Question: I am having the code
'''
<div class="slidermoveImgCont center float-left">
<img id="SImg1" src="img/nat1.jpg" alt="gg" class="first simg alwaysfirst" name="actualImage1">
<img id="SImg2" src="img/nat2.jpg" alt="gg" class="simg" name="actualImage2">
<img id="SImg3" src="img/nat3.jpg" alt="gg" class="simg" name="actualImage3">
<img id="SImg4" src="img/nat4.jpg" alt="gg" class="simg" name="actualImage4">
<img id="SImg5" src="img/nat5.jpg" alt="gg" class="simg" name="actualImage5">
<img id="SImg6" src="img/nat6.jpg" alt="gg" class="last simg" name="actualImage6">
<img id="SImg7" src="img/nat7.jpg" alt="gg" class="dns simg" name="actualImage7">
<img id="SImg8" src="img/nat8.jpg" alt="gg" class="dns simg" name="actualImage8">
<img id="SImg9" src="img/nat9.jpg" alt="gg" class="dns simg" name="actualImage9">
<img id="SImg10" src="img/nat10.jpg" alt="gg" class="dns simg" name="actualImage10">
<img id="SImg11" src="img/nat11.jpg" alt="gg" class="dns simg" name="actualImage11">
<img id="SImg12" src="img/nat12.jpg" alt="gg" class="dns simg alwayslost" name="actualImage12">
</div>
'''
Where always i show six images at a time, i plan to show the remaining images on increasing or decreasing the left value like sliding.how do i acheive it.I give width to the containing div and overflow:hidden to the containing div and then i increase/decrease the left of the containing div of the images, i am not able to see the remaining images. I plan to try out my image slider on my own.Please help me in this.
more info:i added the image which i want to acheive , in that image, only 6 images are shown, on clicking the arrow button, i want to scroll using the left property with animation
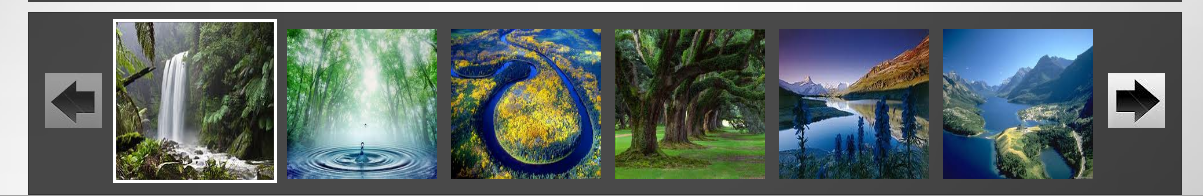
Answer: I created a JSFiddle for you: <URL>
Basically you nest a div inside your container (with fixed with) where all images are next to each other. You set overflow: hidden on your container so only the images that fit inside the container are visible:
'''
<div class="slidermoveImgCont center float-left">
<div>
//snap images
</div>
</div>
'''
CSS
'''
.slidermoveImgCont
{
height: 100px;
width: 700px;
position: relative;
overflow: hidden;
}
.slidermoveImgCont div
{
position: absolute;
width: 1200px;
}
'''
Then you move your inner div around with 'left' and 'right'
That's